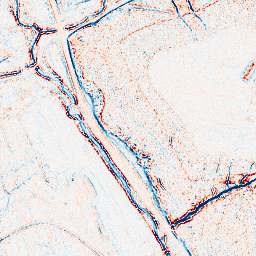
Category: edge_preserving
Decomposition family: bilateral
Decomposition parameters: d: 5
sigma_color: 25
sigma_space: 150
Upsampling method: bilinear
Upsampling parameters: scale: 2
Upsampling scale: 2